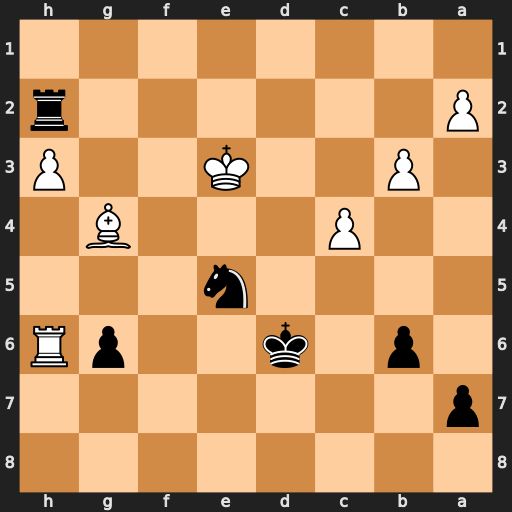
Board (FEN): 8/p7/1p1k2pR/4n3/2P3B1/1P2K2P/P6r/8
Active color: b
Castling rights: -
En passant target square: -
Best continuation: Nxg4+ hxg4 Rxh6